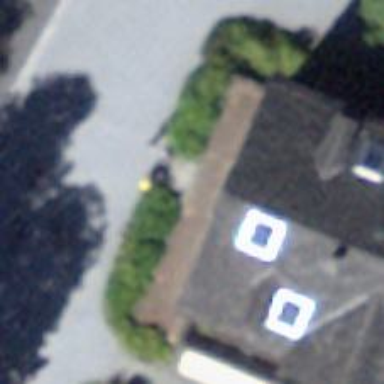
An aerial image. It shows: Post box is visible.